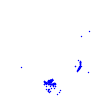
Particle: kaon